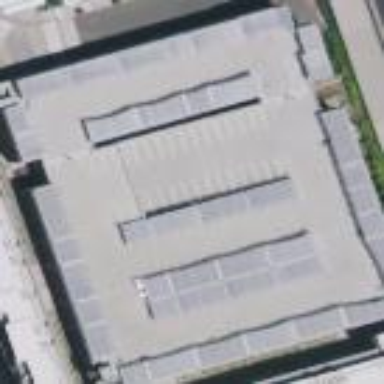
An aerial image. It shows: Multi-storey parking building.